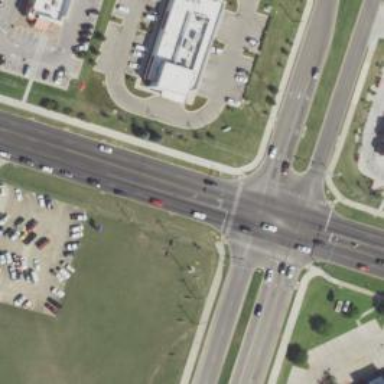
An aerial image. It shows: Crossing on the road.